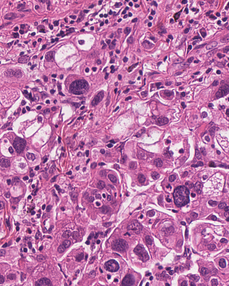
Tumor epithelial tissue: yes
Tumor-associated stroma tissue: yes
Normal tissue: no